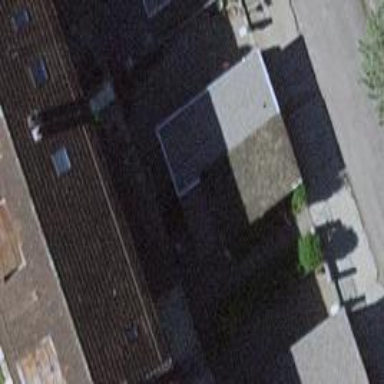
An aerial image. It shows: View of roof of building.